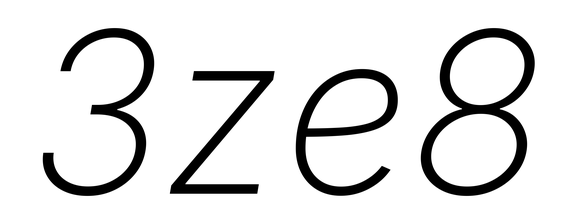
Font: Inter-Italic_ExtraLight_Italic